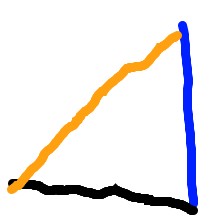
Shape: triangle